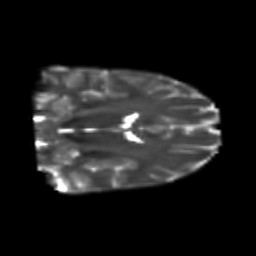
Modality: T2w
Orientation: coronal
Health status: healthy
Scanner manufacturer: philips
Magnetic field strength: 3 T
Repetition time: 6.964 s
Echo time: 0.092 s